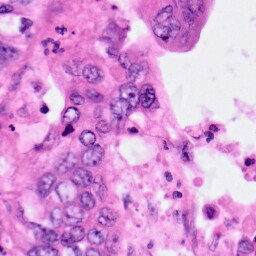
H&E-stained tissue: Pancreatic